Question: I want to get the result of my stored procedure (from SQL Server 2008) into VB.net 2012.
Here's my stored procedure:
'''
CREATE PROCEDURE [dbo].[csp_LoginAuthentication]
@employeeid VARCHAR (20),
@password VARCHAR (20),
@accountstatus INT OUT,
@logincount INT OUT
AS
BEGIN
SET NOCOUNT ON;
SELECT
@accountstatus = account_status,
@logincount = logincount
FROM
strato_blueapplesmis.dbo.app_login
WHERE
1 = 1
AND employee_id = @employeeid
AND password = @password
END
'''
When I'm executing my stored procedure, I'm getting the results that I want:

EDITED: Here's my current code thanks to <URL> suggestion below:
'''
Dim sqlConnct As New classSQLConnection
If sqlConnct.MSSQLConn.State = ConnectionState.Open Then sqlConnct.MSSQLConn.Close()
With sqlConnct.MSSQLConn
.Open()
Dim msSQLComm As SqlCommand = New SqlCommand("csp_LoginAuthentication", sqlConnct.MSSQLConn)
msSQLComm.CommandType = CommandType.StoredProcedure
msSQLComm.Parameters.Add("@employeeid", SqlDbType.VarChar).Value = txtEmployeeID.Text
msSQLComm.Parameters.Add("@password", SqlDbType.VarChar).Value = txtPassword.Text
Dim accntStat As Integer
Dim loginCnt As Integer
accntStat = Convert.ToInt32(msSQLComm.Parameters("@accountstatus").Value)
loginCnt = Convert.ToInt32(msSQLComm.Parameters("@logincount").Value)
msSQLComm.ExecuteNonQuery()
MsgBox(accntStat)
End With
'''
And I've even tried <URL>'s suggestion:
'''
Dim accntStat As Integer
Dim loginCnt As Integer
Dim sqlConnct As New classSQLConnection
If sqlConnct.MSSQLConn.State = ConnectionState.Open Then sqlConnct.MSSQLConn.Close()
With sqlConnct.MSSQLConn
Dim msSQLComm As SqlCommand = New SqlCommand("csp_LoginAuthentication", sqlConnct.MSSQLConn)
msSQLComm.CommandType = CommandType.StoredProcedure
msSQLComm.Parameters.Add("@employeeid", SqlDbType.NVarChar, 20).Value = txtEmployeeID.Text
msSQLComm.Parameters.Add("@password", SqlDbType.NVarChar, 20).Value = txtPassword.Text
msSQLComm.Parameters.Add("@accountstatus", SqlDbType.Int).Direction = ParameterDirection.InputOutput
msSQLComm.Parameters.Add("@logincount", SqlDbType.Int).Direction = ParameterDirection.InputOutput
sqlConnct.MSSQLConn.Open()
msSQLComm.ExecuteNonQuery()
accntStat = CInt(msSQLComm.Parameters("@accountstatus").Value)
loginCnt = CInt(msSQLComm.Parameters("@logincount").Value)
End With
MsgBox(accntStat)
'''
Both codes are giving me an unhandled error for the 'msSQLComm.ExecuteNonQuery()':
> An unhandled exception of type 'System.Data.SqlClient.SqlException' occurred in System.Data.dllAdditional information: Procedure or function 'csp_LoginAuthentication' expects parameter '@accountstatus', which was not supplied.
I really do appreciate everyone's help here.
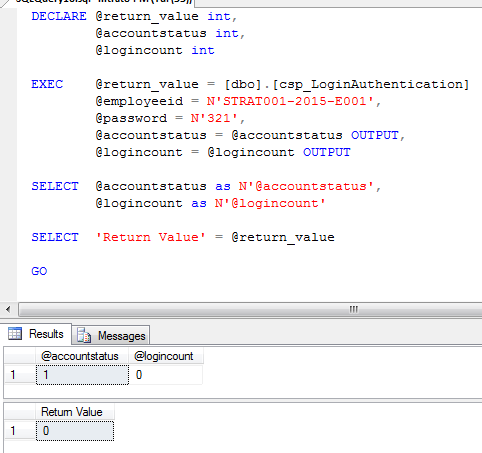
Answer: '''
Dim accntStat As Integer
Dim loginCnt As Integer
Dim sqlConnct As New classSQLConnection
Using sqlConnct.MSSQLConn, _
cmd As New SqlCommand("csp_LoginAuthentication", sqlConnct.MSSQLConn)
cmd.CommandType = CommandType.StoredProcedure
cmd.Parameters.Add("@employeeid", SqlDbType.Int).Value = txtEmployeeID.Text
cmd.Parameters.Add("@password", SqlDbType.NVarChar, 40).Value = txtPassword.Text
cmd.Parameters.Add("@accountstatus", SqlDbType.Int).Direction = ParameterDirection.InputOutput
cmd.Parameters.Add("@logincount", SqlDbType.Int).Direction = ParameterDirection.InputOutput
sqlConnct.MSSQLConn.Open()
cmd.ExecuteNonQuery()
accntStat = CInt(cmd.Parameters("@accountstatus").Value)
loginCnt = CInt(cmd.Parameters("@logincount").Value)
End Using
MsgBox(accntStat)
'''
I think that fixes several issues, including: output parameters and setting their direction, a password parameter set as an integer that's obviously a string of some kind, and failing to close the connection in the case of an exception.
---
I also have a serious concern about the original code: it sure looks like there's a plain-text password there. You just don't do that. This is not okay, and needs to be fixed .